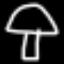
Label: mushroom